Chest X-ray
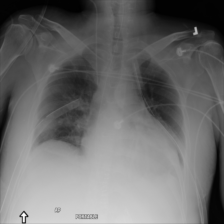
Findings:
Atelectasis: negative
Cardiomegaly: negative
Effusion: negative
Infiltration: negative
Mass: negative
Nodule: negative
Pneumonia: negative
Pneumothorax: negative
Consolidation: negative
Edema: negative
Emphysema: negative
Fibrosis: negative
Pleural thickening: negative
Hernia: negative